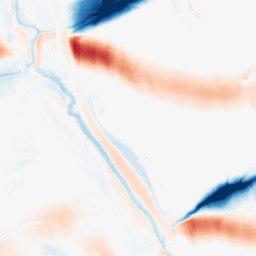
Category: morphological
Decomposition family: morphological_ellipse
Decomposition parameters: operation: average
width: 50
height: 10
Upsampling method: cubic_mitchell
Upsampling parameters: scale: 4
Upsampling scale: 4